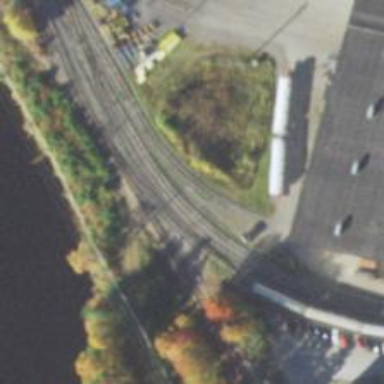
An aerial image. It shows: Rail spur service.